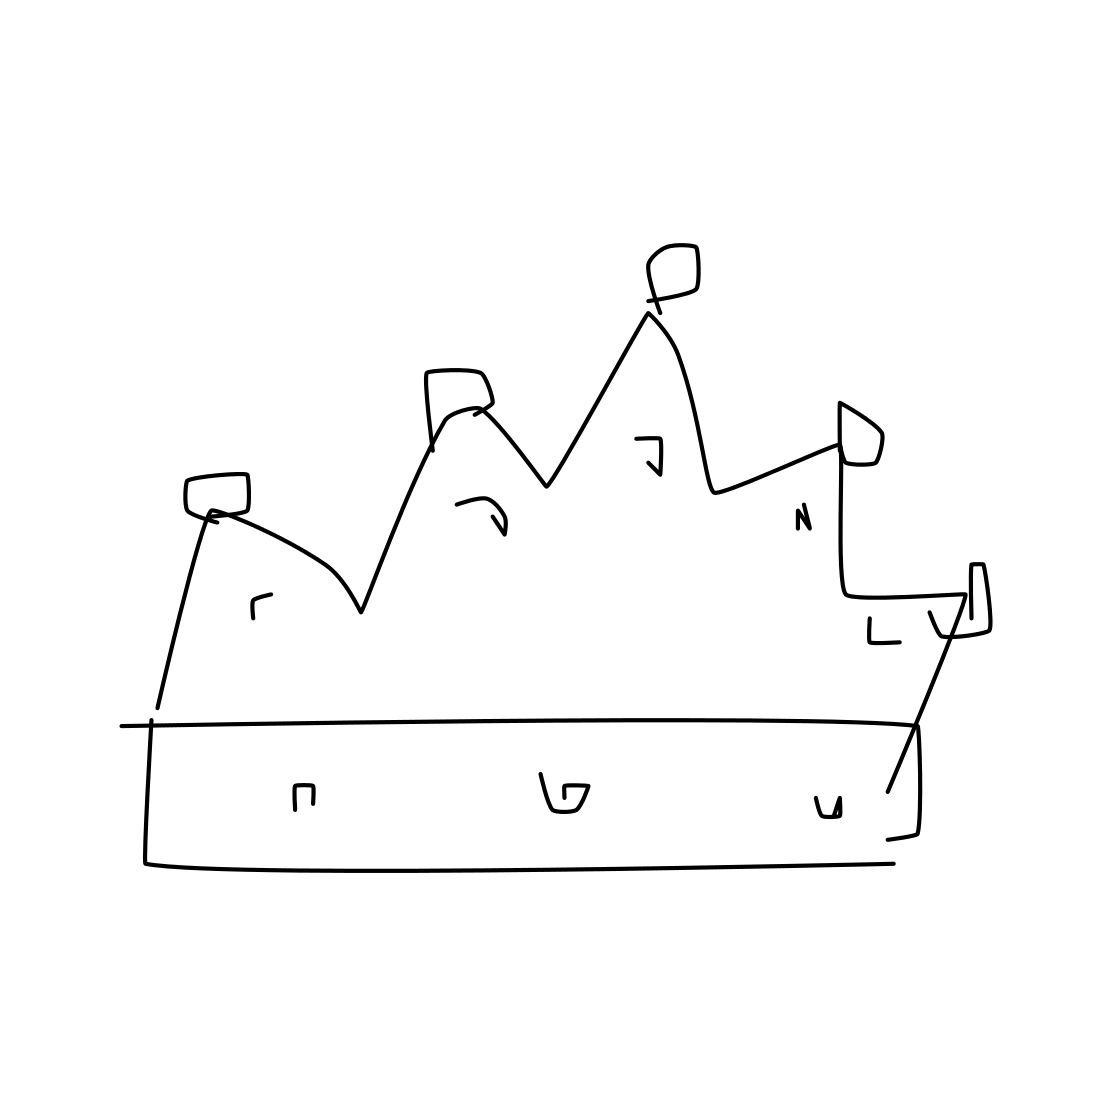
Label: crown